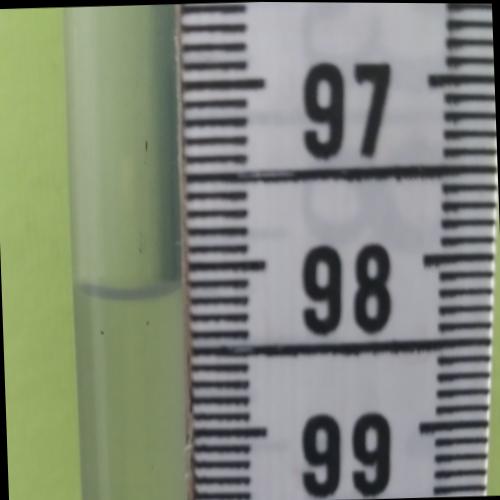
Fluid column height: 98.1 cm